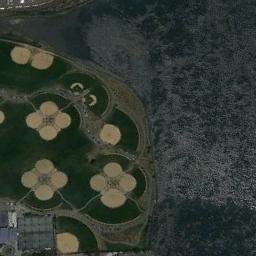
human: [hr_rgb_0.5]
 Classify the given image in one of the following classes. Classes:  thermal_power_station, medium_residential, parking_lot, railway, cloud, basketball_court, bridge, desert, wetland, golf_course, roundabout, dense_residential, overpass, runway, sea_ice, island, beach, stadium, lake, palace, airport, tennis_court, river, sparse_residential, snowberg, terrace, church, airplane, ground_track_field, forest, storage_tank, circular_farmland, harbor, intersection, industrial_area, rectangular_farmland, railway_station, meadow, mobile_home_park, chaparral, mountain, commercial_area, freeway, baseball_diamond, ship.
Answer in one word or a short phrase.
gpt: baseball_diamond